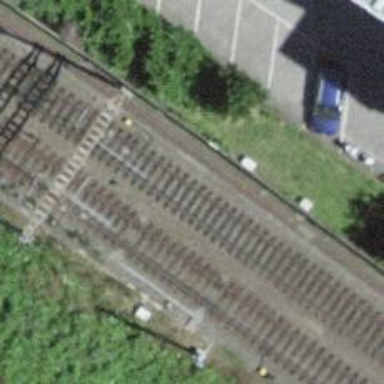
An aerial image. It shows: Railway with electrified contact lines.